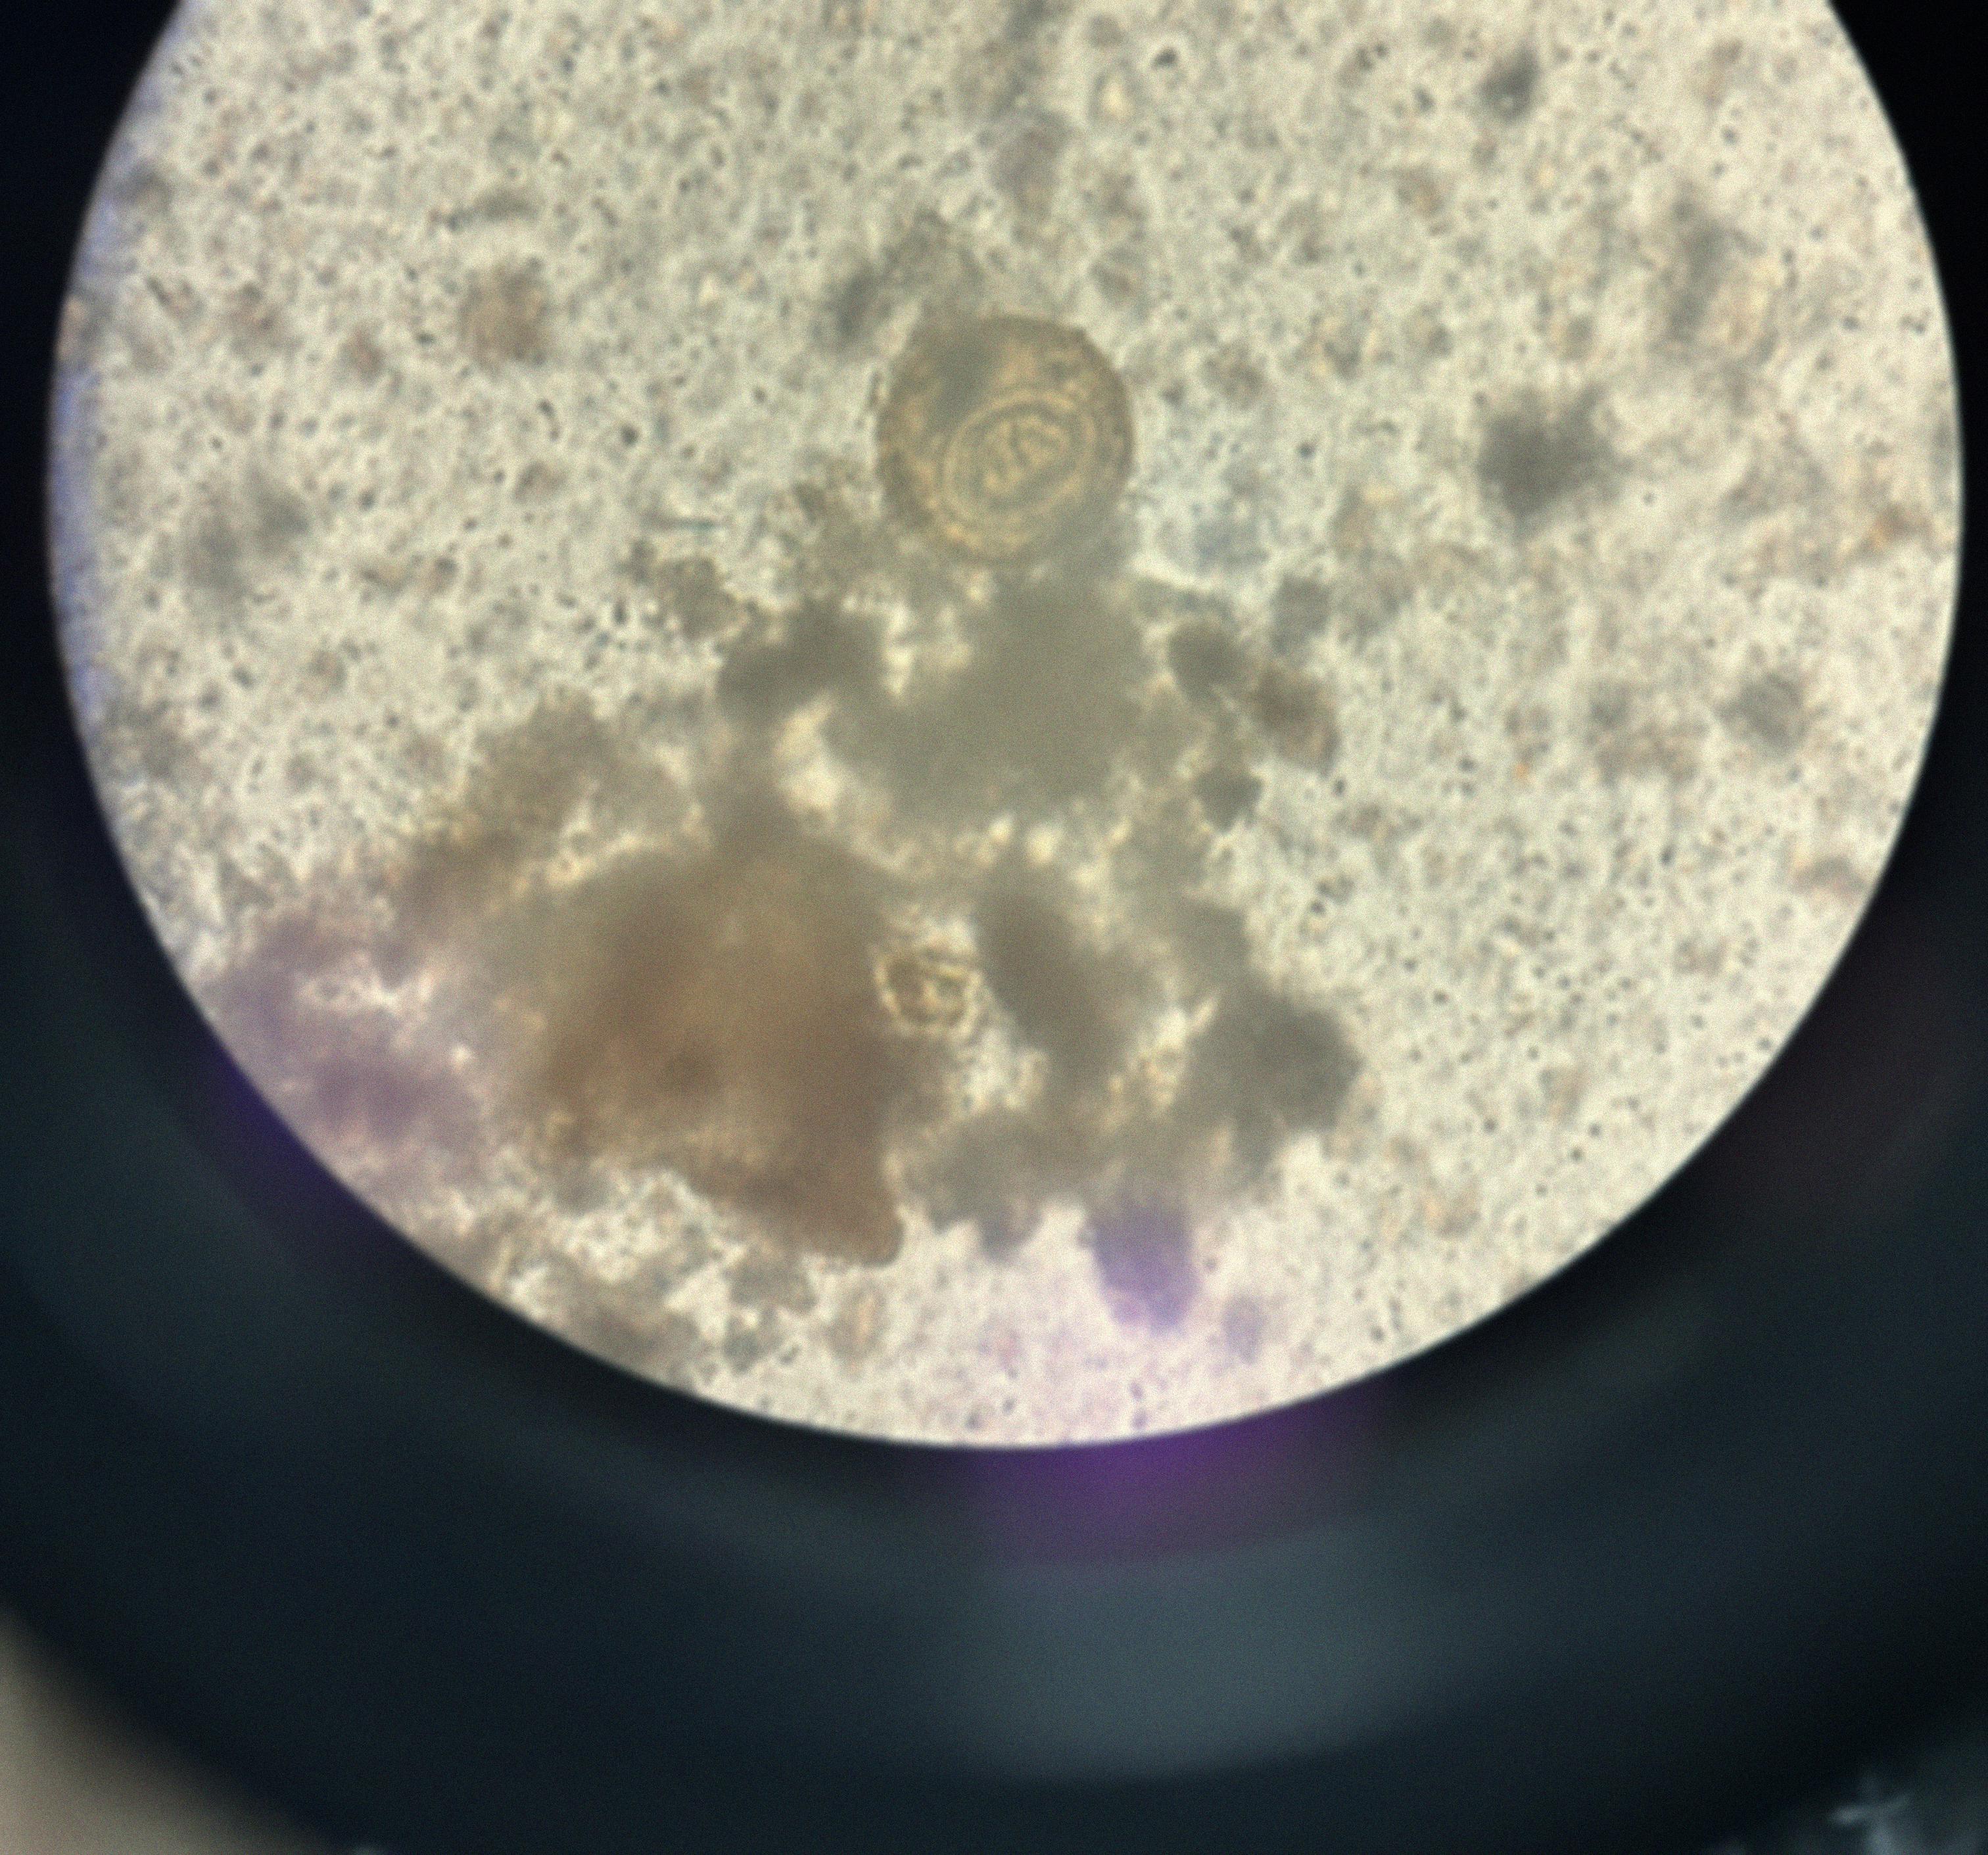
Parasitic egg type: Hymenolepis diminuta